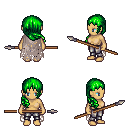
a pixel art fantasy rpg character, female body template, human, tanned skin, gray tattered cape, metal pants, green right-swept hairstyle, spear, four views (front, back, left, right), 2x2 character sprite sheet, small pixel art, hard edges, no anti-aliasing